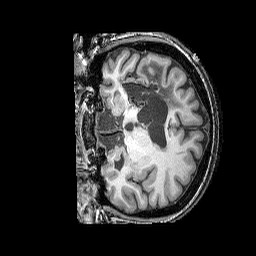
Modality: T1w
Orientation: coronal
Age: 31
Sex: female
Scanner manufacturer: siemens
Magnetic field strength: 3 T
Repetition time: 2.25 s
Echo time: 0.00415 s